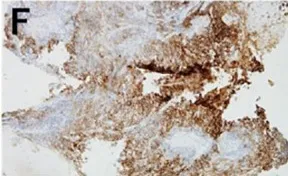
Transbronchiallung biopsy before treatment. (100x) (F) PD-L1 IHC (Dako, 22C3), giving a tumor proportion score of 100. (100).
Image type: pathology (immunostaining)